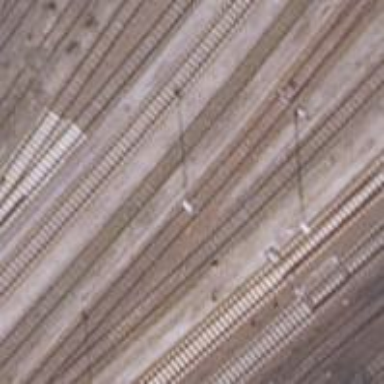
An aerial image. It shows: Railway siding for service.